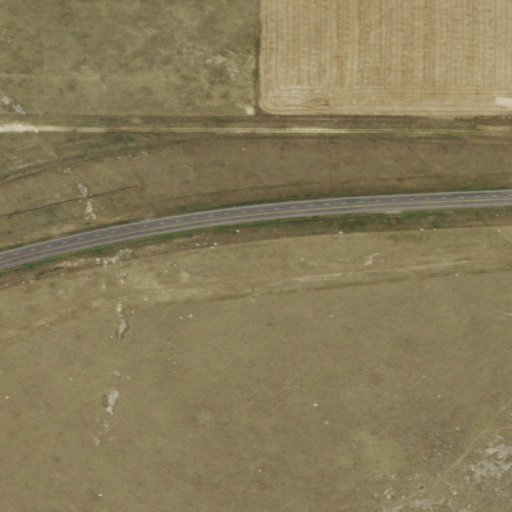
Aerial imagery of gap in Colorado named Pawnee Pass containing grassland, cultivated crops, low intensity development, and open development